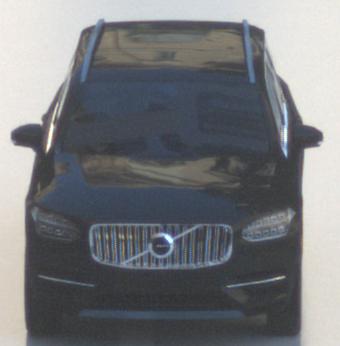
Make: Volvo
Model: XC90 B5
Detailed model: XC90 (L)
Model produced from: 2019/08
Model produced until: 2020/04
Doors: 5
Color: black
Road condition: wet road
Daytime: morning or afternoon
Contrast: low contrast